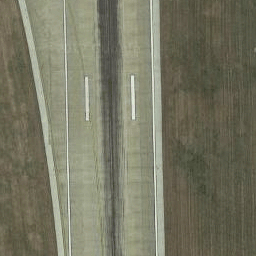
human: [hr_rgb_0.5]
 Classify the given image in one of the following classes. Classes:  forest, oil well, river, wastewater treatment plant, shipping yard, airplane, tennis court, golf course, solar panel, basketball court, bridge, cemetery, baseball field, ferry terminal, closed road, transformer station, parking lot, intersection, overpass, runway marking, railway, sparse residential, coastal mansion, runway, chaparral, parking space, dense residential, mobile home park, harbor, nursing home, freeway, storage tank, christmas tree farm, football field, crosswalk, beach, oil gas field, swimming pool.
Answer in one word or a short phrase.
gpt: runway